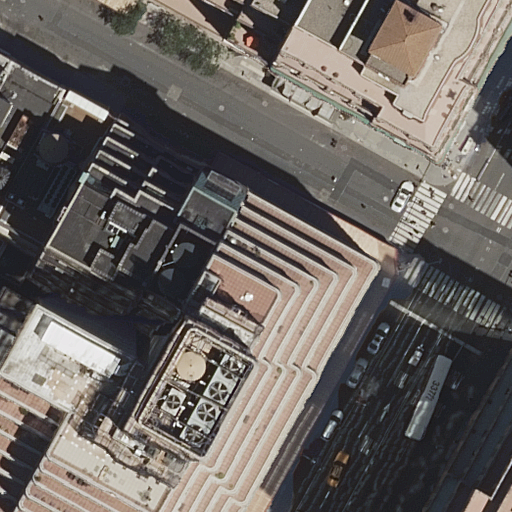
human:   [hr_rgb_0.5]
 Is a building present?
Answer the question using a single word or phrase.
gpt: yes

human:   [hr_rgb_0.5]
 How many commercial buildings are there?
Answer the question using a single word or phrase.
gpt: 0

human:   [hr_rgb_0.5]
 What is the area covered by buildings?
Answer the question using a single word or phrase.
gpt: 5768m2

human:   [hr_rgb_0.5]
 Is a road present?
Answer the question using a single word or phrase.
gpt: yes

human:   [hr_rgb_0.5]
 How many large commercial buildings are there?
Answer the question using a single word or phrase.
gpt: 0

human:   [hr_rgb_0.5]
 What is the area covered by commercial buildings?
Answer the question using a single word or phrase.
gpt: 0m2

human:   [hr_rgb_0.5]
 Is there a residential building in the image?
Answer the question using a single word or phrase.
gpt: yes

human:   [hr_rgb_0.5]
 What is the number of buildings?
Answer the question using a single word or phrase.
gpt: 9

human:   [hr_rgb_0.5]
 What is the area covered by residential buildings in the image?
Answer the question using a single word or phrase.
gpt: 5768m2

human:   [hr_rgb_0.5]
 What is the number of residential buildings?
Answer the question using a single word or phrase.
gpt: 9

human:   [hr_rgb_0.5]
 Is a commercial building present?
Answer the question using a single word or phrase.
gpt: no

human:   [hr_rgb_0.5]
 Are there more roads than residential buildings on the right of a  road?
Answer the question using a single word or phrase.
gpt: yes

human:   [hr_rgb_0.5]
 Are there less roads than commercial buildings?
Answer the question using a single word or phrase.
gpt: no

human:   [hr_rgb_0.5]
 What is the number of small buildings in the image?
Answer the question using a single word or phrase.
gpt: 2

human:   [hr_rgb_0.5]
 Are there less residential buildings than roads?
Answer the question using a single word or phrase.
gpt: no

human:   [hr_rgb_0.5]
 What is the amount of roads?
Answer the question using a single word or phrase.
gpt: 4

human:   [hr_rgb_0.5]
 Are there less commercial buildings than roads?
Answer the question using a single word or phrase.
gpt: yes

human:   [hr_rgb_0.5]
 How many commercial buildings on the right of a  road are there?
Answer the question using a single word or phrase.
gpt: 0

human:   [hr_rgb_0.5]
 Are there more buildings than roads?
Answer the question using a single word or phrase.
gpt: yes

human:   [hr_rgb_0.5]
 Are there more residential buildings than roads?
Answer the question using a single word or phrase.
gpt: yes

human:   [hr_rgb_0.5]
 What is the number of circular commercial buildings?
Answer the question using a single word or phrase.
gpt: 0

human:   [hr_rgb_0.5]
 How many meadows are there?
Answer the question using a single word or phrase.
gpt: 0

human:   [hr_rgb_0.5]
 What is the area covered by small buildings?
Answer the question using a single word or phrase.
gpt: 71m2

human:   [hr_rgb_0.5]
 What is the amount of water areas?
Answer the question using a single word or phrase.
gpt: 0

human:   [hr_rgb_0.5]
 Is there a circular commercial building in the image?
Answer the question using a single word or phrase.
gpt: no

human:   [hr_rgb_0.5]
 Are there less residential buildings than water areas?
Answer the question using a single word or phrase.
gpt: no

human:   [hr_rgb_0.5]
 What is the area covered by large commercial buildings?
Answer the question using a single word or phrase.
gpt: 0m2

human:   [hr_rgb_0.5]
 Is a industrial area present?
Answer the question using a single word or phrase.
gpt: no

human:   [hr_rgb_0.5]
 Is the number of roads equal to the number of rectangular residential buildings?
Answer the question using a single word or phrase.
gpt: no

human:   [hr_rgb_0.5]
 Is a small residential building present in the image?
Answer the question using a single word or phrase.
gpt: yes

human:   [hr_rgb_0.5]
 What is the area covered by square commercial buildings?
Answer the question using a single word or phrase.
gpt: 0m2

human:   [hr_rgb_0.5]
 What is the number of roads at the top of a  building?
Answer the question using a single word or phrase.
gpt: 3

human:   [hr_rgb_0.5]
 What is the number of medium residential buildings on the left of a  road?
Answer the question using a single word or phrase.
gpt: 3

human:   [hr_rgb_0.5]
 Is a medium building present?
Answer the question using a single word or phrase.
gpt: yes

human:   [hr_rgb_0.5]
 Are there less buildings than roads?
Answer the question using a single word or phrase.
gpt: no

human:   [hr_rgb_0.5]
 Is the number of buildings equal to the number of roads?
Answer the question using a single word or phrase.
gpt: no

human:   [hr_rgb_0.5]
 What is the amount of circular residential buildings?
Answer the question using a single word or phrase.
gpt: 0

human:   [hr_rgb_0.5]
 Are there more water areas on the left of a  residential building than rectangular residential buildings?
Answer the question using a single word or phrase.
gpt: no

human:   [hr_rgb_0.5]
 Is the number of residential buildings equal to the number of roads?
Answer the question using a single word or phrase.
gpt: no

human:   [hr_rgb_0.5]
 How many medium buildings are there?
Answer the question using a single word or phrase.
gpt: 4

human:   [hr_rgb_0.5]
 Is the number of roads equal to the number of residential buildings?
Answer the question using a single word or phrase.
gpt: no

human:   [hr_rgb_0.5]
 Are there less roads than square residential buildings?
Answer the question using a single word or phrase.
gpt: no

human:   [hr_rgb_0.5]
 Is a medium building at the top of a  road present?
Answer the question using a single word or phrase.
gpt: yes

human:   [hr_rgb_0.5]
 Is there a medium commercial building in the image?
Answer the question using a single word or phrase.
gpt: no

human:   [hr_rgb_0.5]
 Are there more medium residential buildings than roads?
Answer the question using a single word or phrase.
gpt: no

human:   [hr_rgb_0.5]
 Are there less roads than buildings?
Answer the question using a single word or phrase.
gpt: yes

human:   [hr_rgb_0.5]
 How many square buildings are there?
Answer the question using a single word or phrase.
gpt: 0

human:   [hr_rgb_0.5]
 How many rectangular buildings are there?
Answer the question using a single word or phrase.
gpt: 5

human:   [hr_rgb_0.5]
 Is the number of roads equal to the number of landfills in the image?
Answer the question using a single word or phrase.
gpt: no

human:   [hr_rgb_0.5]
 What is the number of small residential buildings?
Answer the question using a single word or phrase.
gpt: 2

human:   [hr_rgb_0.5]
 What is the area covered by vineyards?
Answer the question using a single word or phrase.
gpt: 0m2

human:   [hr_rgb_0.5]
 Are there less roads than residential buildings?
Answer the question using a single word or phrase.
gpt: yes

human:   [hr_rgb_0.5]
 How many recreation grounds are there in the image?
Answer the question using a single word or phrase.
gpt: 0

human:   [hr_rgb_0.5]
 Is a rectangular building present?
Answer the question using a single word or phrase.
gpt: yes

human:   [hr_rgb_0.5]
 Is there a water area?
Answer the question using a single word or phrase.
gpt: no

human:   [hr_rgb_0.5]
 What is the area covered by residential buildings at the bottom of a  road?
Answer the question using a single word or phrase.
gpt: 3116m2

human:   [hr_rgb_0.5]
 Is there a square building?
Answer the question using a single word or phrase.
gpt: no

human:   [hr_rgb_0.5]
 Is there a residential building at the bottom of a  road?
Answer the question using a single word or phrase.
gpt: yes

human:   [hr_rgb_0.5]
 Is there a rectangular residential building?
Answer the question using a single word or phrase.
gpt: yes

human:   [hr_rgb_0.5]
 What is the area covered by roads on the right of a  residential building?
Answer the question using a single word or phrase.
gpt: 0m2

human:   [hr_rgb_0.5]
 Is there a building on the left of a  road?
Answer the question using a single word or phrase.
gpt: yes

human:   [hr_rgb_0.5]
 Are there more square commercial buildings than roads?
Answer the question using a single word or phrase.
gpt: no

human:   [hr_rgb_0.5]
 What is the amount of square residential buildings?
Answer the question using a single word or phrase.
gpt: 0

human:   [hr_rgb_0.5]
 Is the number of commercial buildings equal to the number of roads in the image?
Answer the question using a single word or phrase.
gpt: no